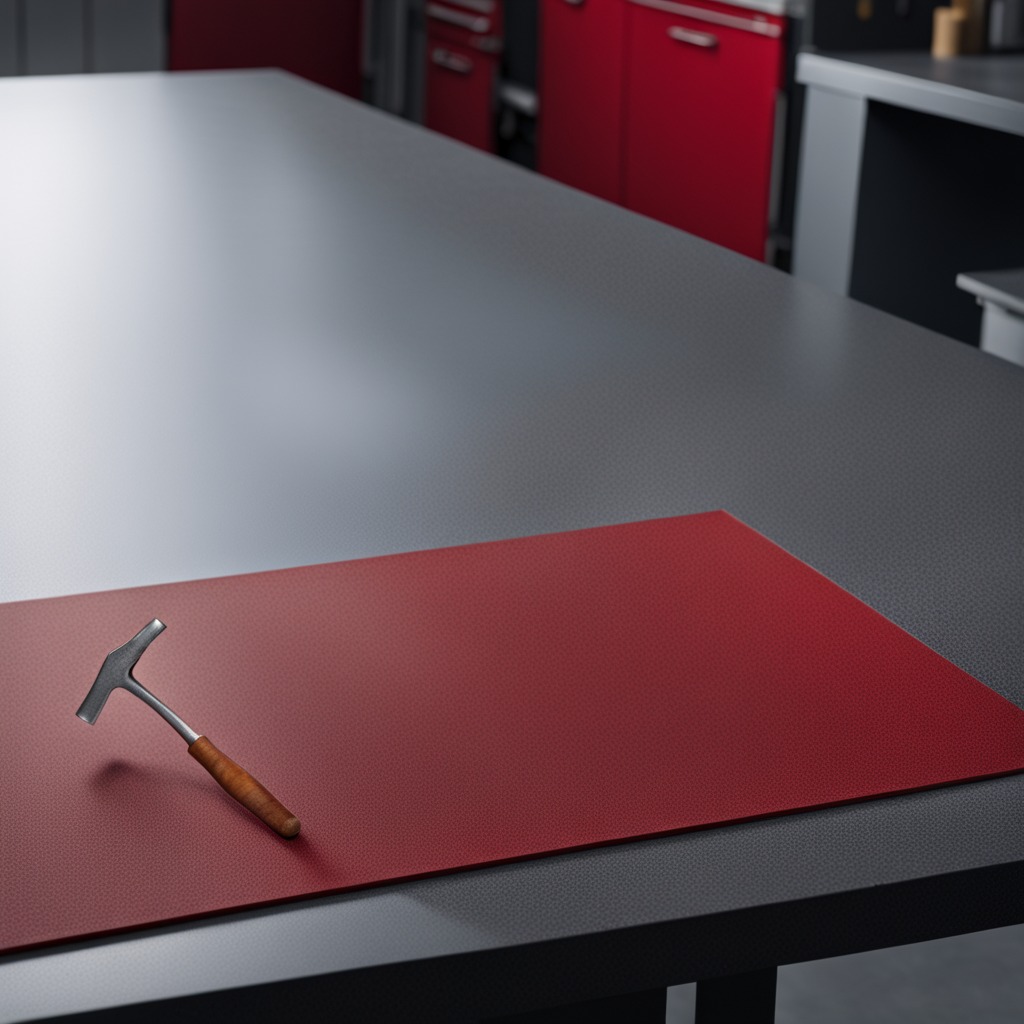
A hammer lying on a clean granite tabletop covered with a red rubber mat inside a workshop under bright overhead lighting crisp shadows high clarity worn but beneath the mat